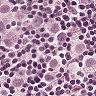
Metastatic tissue present: yes